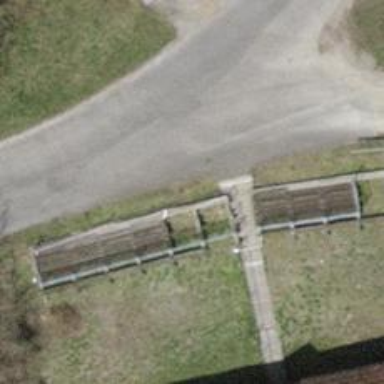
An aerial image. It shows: Set of concrete steps.